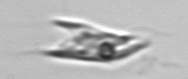
Label: Chrysochromulina_lanceolata